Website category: sports
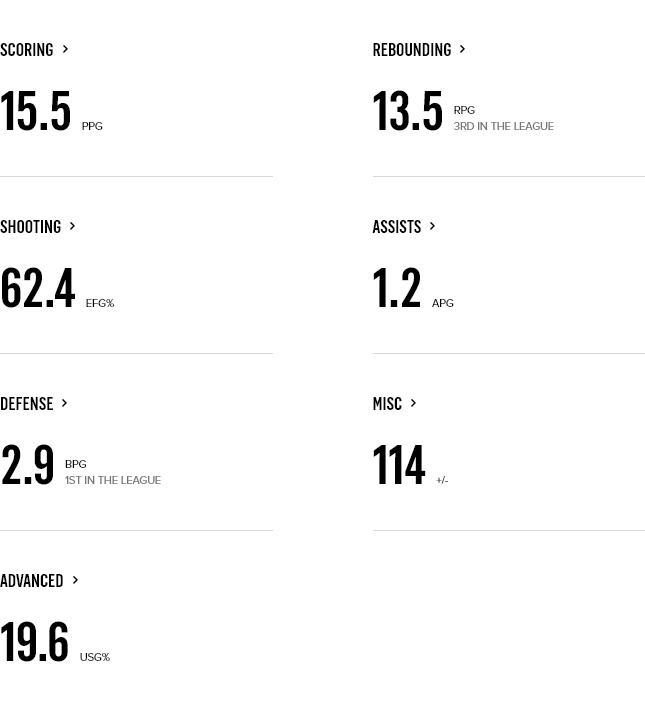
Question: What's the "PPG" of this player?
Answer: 15.5

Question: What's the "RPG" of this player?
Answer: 13.5

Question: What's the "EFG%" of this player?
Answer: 62.4

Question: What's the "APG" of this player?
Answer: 1.2

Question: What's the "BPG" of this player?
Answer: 2.9

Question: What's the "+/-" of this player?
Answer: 114

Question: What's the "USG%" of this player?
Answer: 19.6

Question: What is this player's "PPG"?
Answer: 15.5

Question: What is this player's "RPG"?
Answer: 13.5

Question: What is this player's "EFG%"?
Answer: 62.4

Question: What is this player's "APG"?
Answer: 1.2

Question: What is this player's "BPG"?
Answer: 2.9

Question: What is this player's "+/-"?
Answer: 114

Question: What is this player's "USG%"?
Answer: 19.6

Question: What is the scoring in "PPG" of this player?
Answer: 15.5

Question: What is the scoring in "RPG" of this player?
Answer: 13.5

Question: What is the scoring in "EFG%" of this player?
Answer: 62.4

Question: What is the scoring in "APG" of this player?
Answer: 1.2

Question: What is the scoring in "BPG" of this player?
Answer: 2.9

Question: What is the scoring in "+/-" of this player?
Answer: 114

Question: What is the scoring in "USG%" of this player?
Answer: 19.6

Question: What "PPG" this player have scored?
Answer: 15.5

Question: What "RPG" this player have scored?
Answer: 13.5

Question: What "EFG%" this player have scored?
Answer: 62.4

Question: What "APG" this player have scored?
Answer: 1.2

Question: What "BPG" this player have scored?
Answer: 2.9

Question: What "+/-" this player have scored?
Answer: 114

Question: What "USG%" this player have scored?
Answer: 19.6

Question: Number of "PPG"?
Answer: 15.5

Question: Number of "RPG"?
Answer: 13.5

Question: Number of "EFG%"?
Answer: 62.4

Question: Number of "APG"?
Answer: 1.2

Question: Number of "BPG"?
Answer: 2.9

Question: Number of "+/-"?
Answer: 114

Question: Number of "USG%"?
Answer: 19.6

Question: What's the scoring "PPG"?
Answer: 15.5

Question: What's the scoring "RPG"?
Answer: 13.5

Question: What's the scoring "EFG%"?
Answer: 62.4

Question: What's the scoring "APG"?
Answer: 1.2

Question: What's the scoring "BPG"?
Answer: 2.9

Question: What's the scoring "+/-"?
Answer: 114

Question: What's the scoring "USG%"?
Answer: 19.6